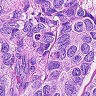
Metastatic tissue present: yes